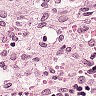
Metastatic tissue present: no